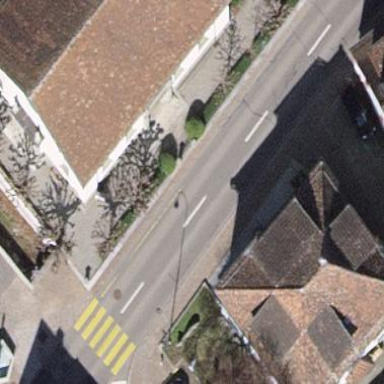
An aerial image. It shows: Building with furniture shop.